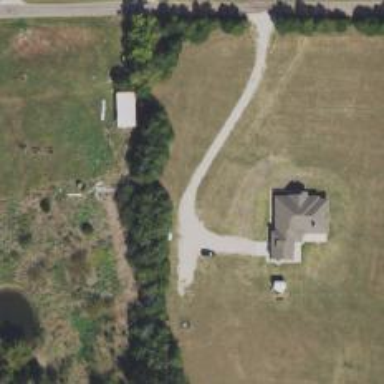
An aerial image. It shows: Driveway.